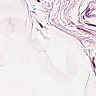
Metastatic tissue present: no